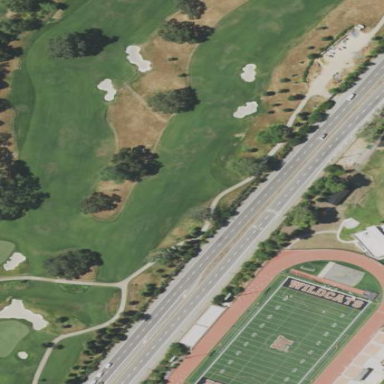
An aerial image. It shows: Golf rough area.